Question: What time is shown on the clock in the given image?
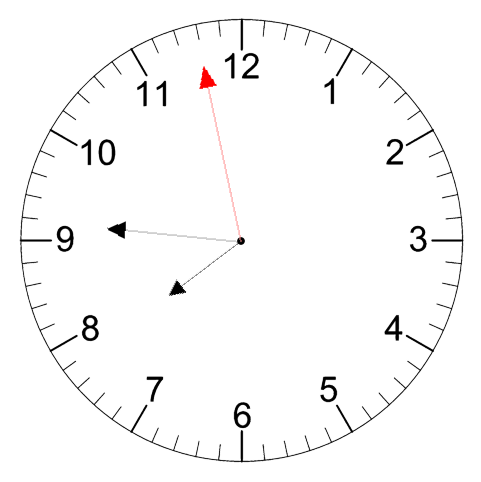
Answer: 07:45:58